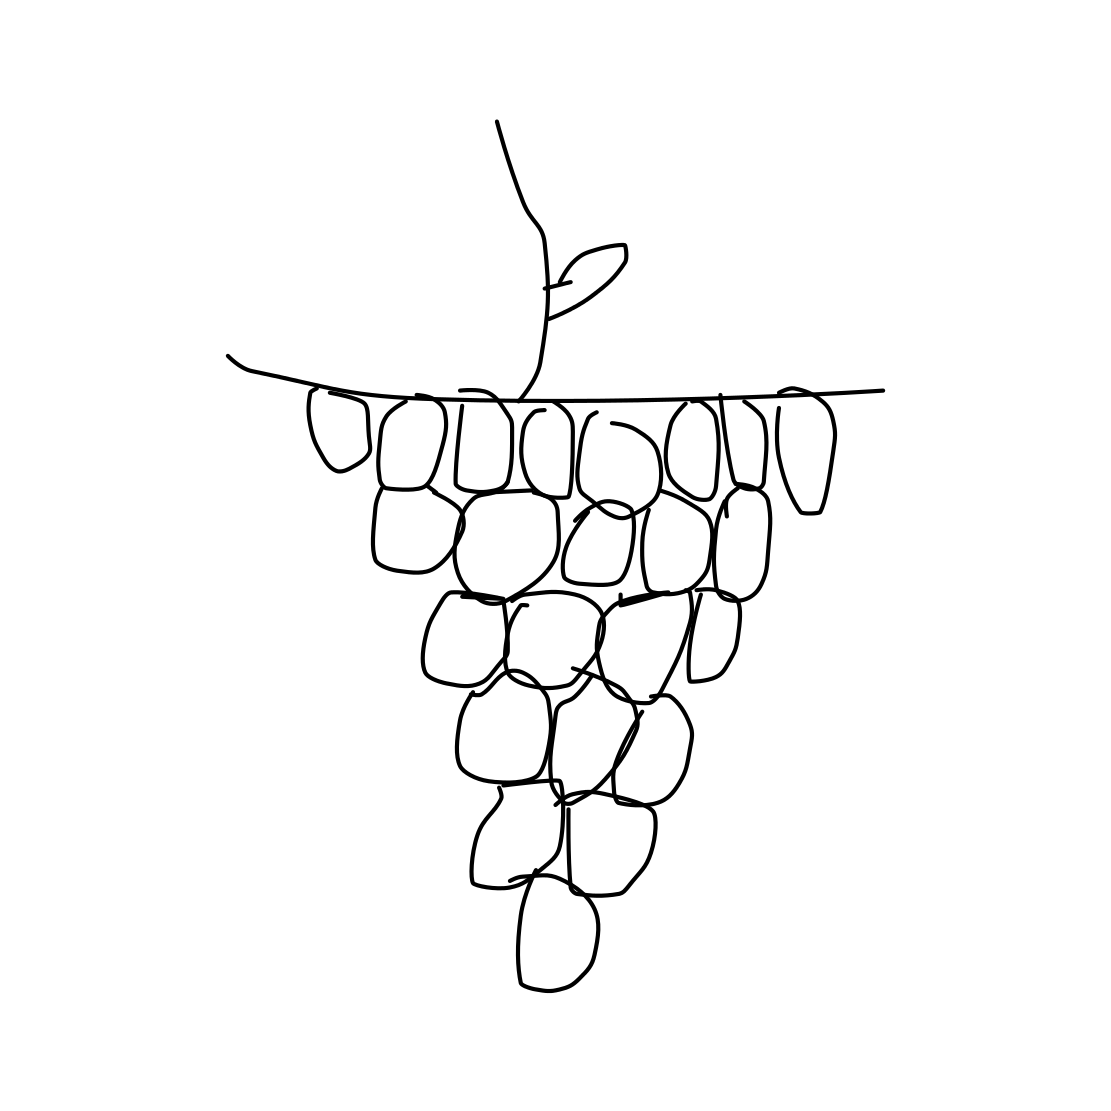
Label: grapes